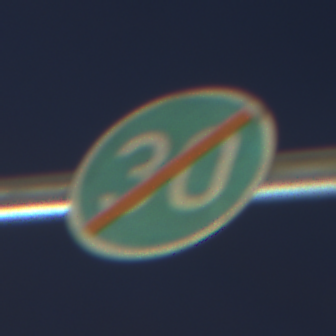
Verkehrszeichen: EndeMindestgeschwindigkeit
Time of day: Night
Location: Outdoor (Urban)
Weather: PartlyCloudy
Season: NotSpecified
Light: Artificial